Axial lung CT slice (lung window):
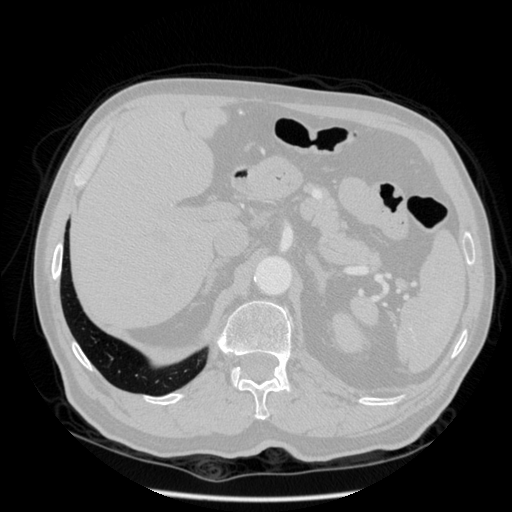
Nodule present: no